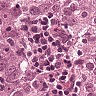
Metastatic tissue present: yes